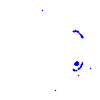
Particle: pion